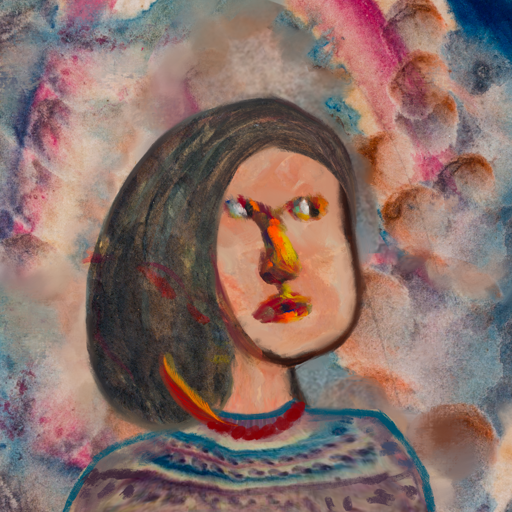
Background: Rupkatha, Head And Neck Side: Roy_Bahadur, Face Side: An_Impression, Bust: HillGirl, Hair Side: Gypsy_Mother, Head Accessory: Blank, Second Necklace: Blank, Necklace: Pipe, Baby: Blank